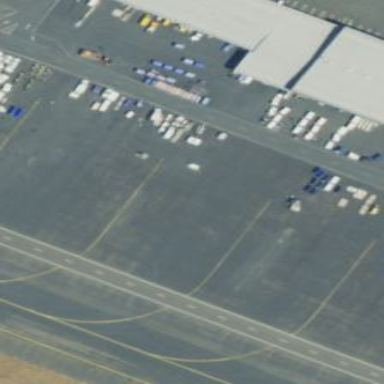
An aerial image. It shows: Apron at the airport with asphalt surface.